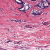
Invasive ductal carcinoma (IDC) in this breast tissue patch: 0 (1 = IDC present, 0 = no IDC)